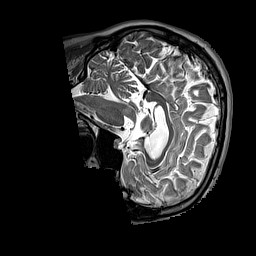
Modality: T2w
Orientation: sagittal
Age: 56
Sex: male
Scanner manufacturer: siemens
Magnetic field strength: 3 T
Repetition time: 3.2 s
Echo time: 0.212 s